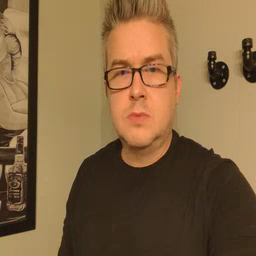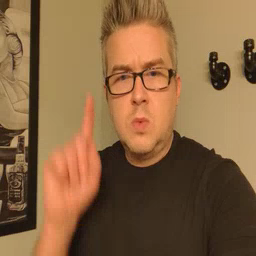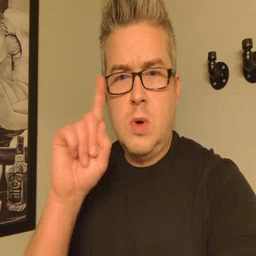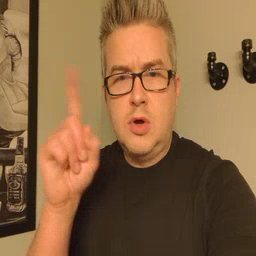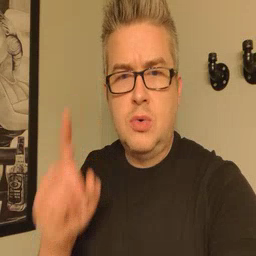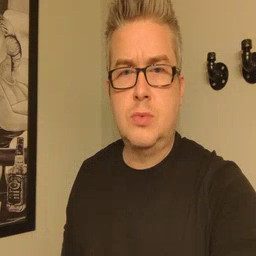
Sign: where